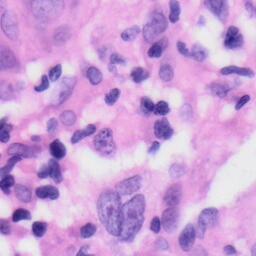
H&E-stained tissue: Skin